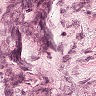
Metastatic tissue present: no